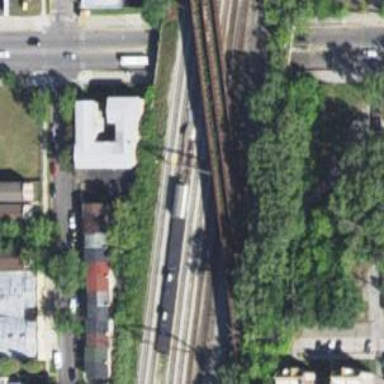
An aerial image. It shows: Abandoned railway bridge.